Question: I am developing a Qt 4.8 application using QGraphicsScene on Windows XP.
When the user double clicks on a QGraphicsTextItem, i call
'''
textItem->setTextInteractionFlags(Qt::TextEditorInteraction);
'''
At the next selection change i call
'''
textItem->setTextInteractionFlags(Qt::NoTextInteraction);
'''
This works correctly, but i find no way to remove the inversion of the background color that remains from editing. In the screen shot below, i first double clicked on the first text item and selected the characters "2927". Then i clicked on the second test item and selected "est". I find no way to get rid of the still inverted "2927" in the first text item (although its not in edit mode anymore).

I also tried to call:
'''
textItem->textCursor().clearSelection();
textItem->update();
textItem->setTextInteractionFlags(Qt::NoTextInteraction);
textItem->clearFocus();
'''
But his does not at all change the behavior.
So now i found a workaround:
'''
QString s = textItem->toPlainText();
textItem->setPlainText("");
textItem->setPlainText(s);
textItem->setTextInteractionFlags(Qt::NoTextInteraction);
'''
I dont like that, but it works.
Any hint for a cleaner solution?
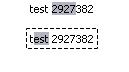
Answer: Since 'QGraphicsTextItem::textCursor()' returns a copy of the cursor, you have to set it back to the text item for it to have any effect.
'''
QTextCursor cursor(textItem->textCursor());
cursor.clearSelection();
textItem->setTextCursor(cursor);
'''